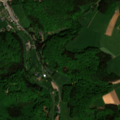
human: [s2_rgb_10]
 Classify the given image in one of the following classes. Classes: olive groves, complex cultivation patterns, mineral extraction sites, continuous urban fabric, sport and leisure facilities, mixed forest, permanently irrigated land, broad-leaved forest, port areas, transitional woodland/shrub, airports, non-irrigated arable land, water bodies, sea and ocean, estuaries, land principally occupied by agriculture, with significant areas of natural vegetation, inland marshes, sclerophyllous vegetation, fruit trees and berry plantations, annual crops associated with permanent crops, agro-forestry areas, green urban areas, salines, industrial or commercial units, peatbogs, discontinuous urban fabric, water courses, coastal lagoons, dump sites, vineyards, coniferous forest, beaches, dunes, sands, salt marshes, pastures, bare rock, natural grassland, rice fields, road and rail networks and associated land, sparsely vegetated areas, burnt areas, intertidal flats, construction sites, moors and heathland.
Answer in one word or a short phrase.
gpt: discontinuous urban fabric, non-irrigated arable land, pastures, mixed forest